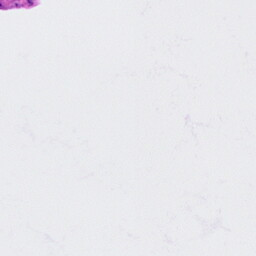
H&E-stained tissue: Cervix